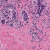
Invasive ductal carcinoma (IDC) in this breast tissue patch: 0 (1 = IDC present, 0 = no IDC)